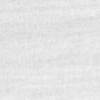
Label: no_change